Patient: sex M, age 42
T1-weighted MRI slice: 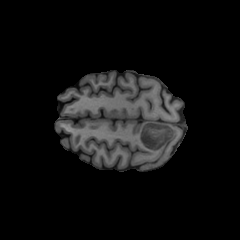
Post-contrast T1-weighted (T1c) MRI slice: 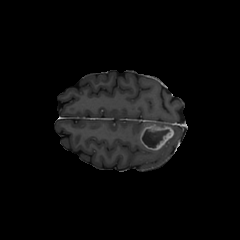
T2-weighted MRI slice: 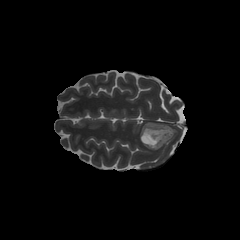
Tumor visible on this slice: yes
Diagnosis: Glioblastoma, IDH-wildtype
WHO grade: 4